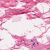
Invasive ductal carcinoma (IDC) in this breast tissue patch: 0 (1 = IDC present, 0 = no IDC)